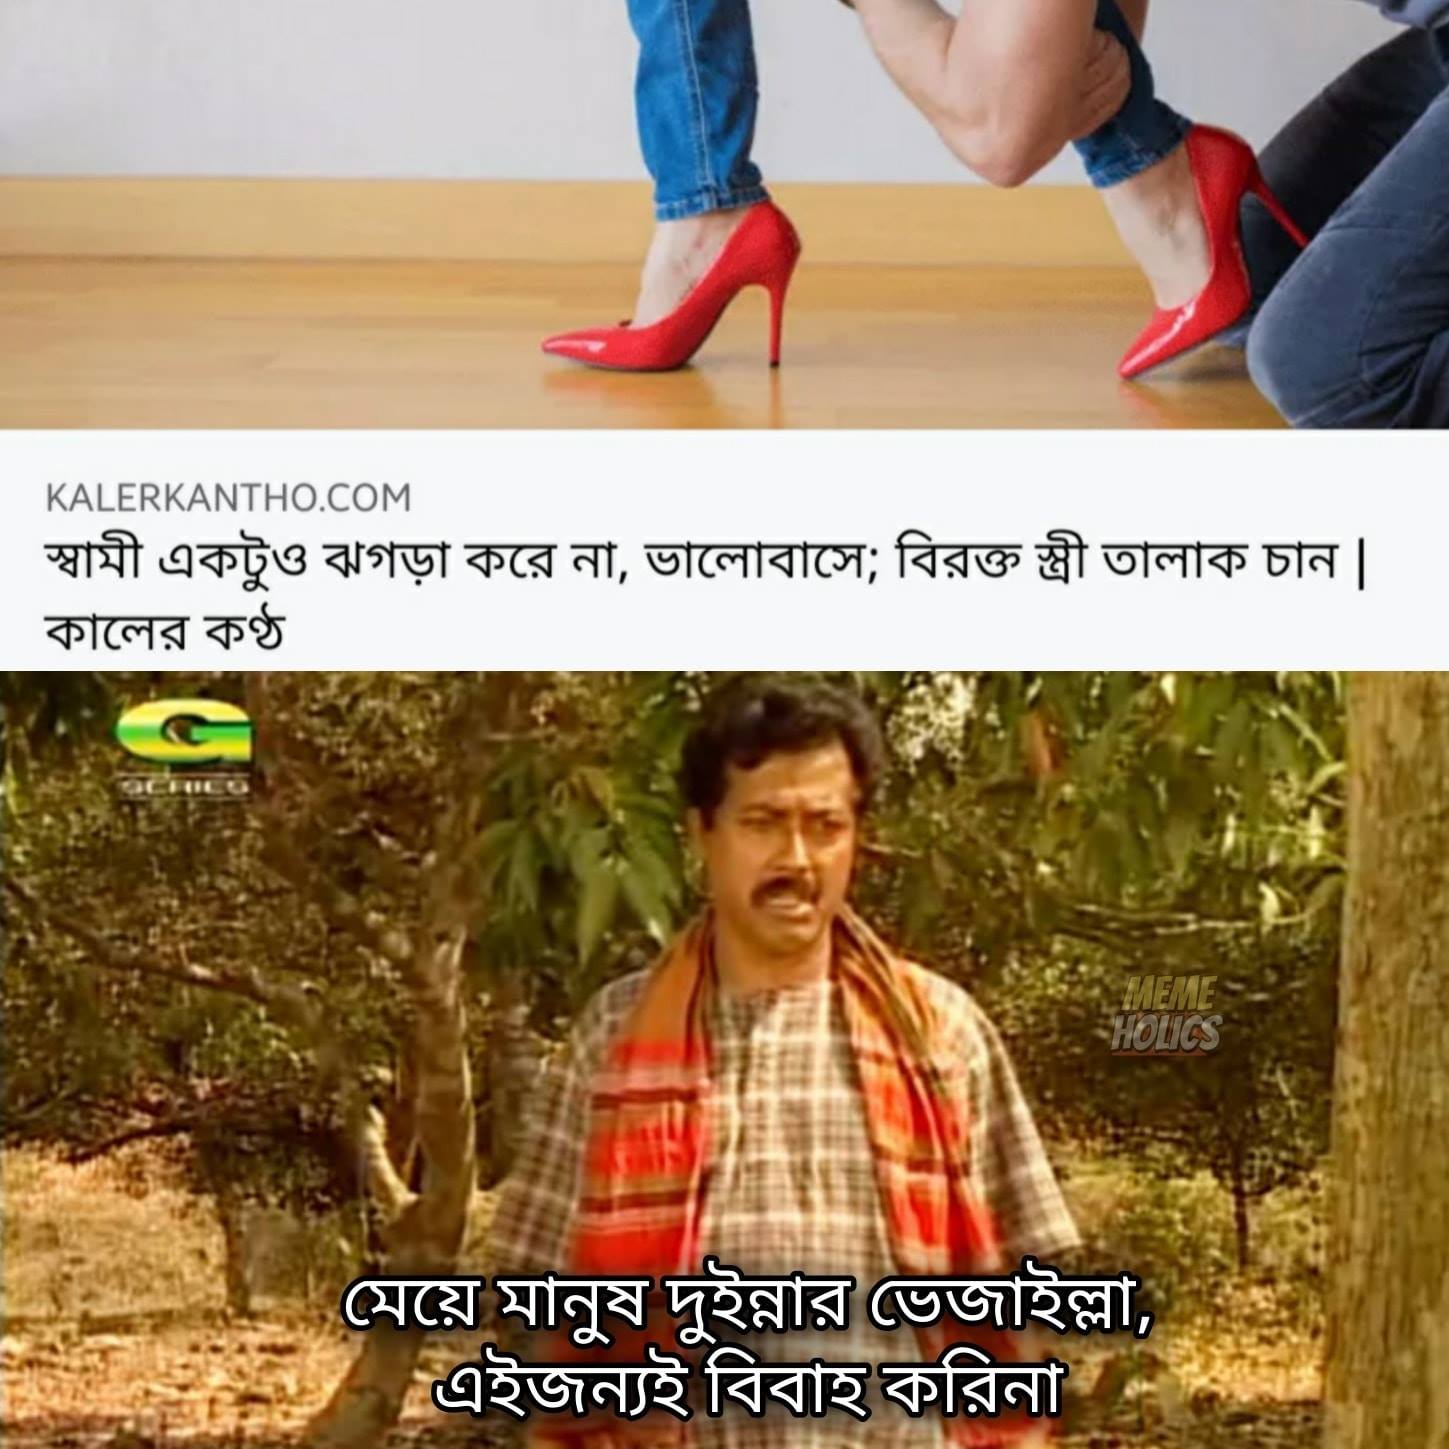
Caption: স্বামী একটুও ঝগড়া করে না , ভালোবাসে ; বিরক্ত স্ত্রী তালাক চান  কালের কন্ঠ     মেয়ে মানুষ দুইন্নার ভেজাইল্লা ,  এইজন্যই বিবাহ করিনা
Label: non-hate